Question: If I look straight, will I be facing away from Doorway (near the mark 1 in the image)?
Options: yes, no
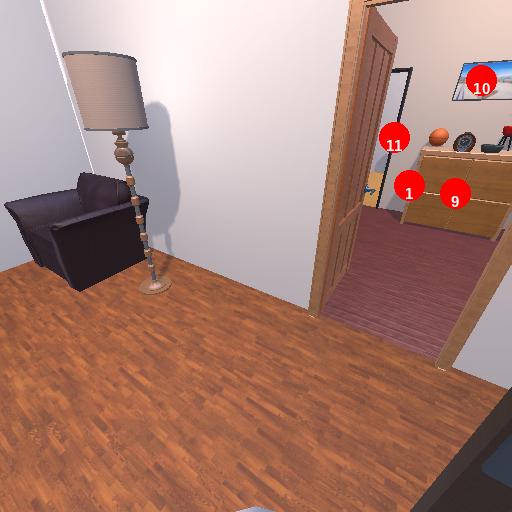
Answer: yes